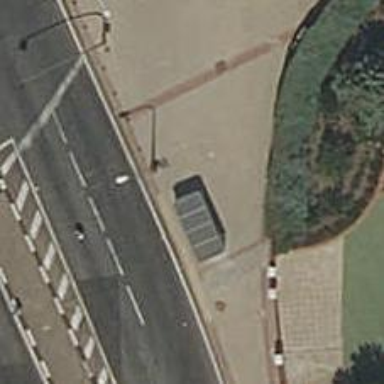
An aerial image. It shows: Bus stop with sheltered platform for public transport.